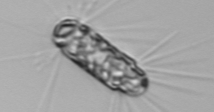
Label: Corethron_hystrix